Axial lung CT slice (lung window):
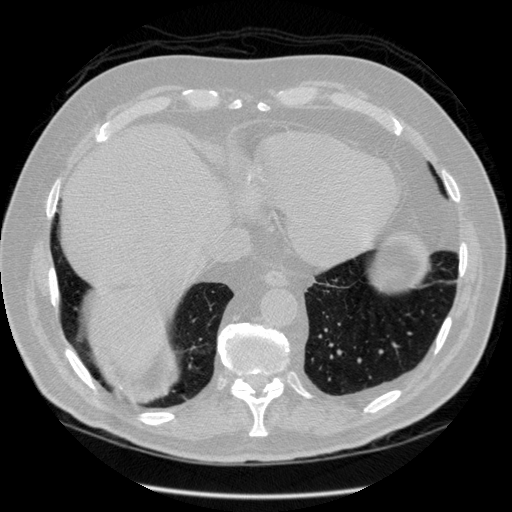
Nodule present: no